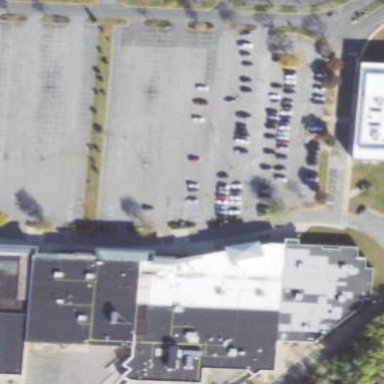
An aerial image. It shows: Retail building.